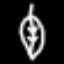
Label: leaf